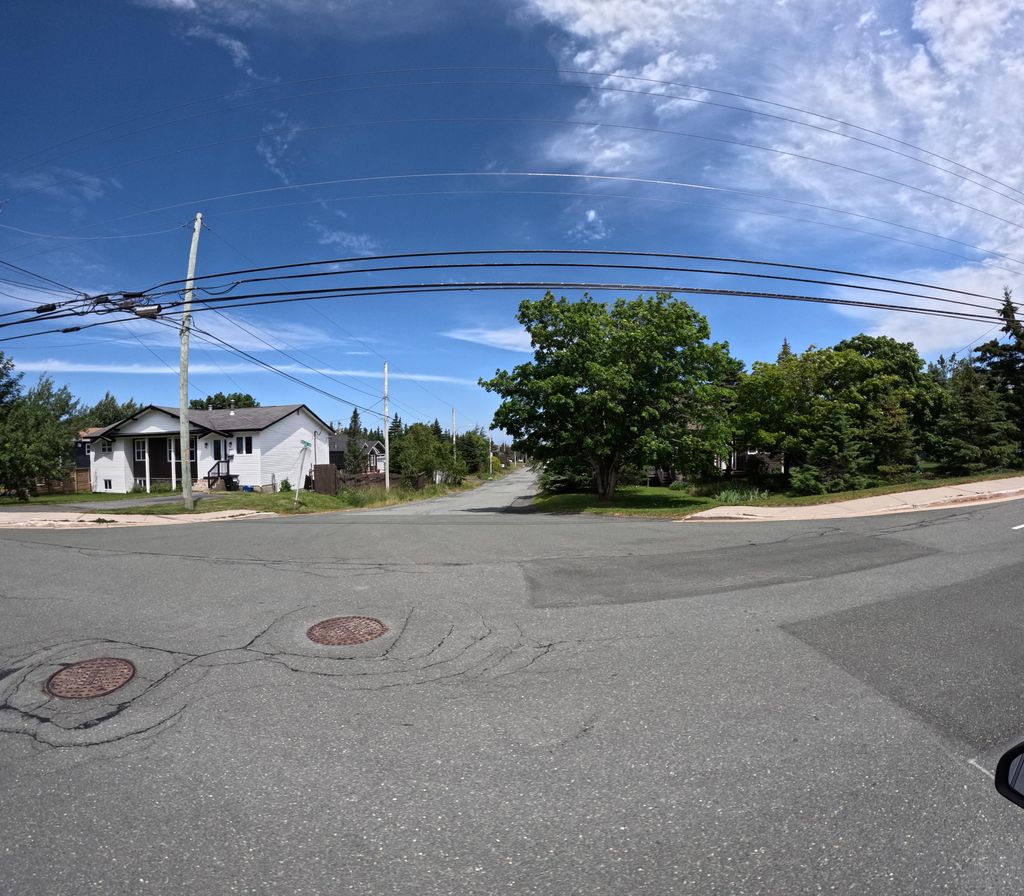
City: st_johns